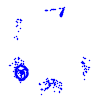
Particle: pion